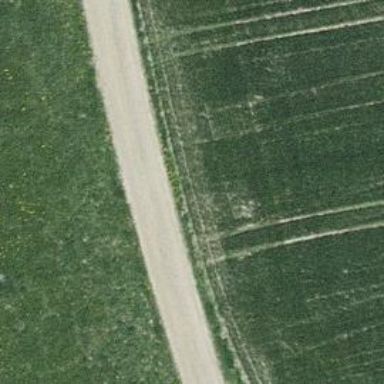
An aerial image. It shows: Track with grade 2 gravel surface.